设 $b>0$。如图，在平面直角坐标系 $xOy$ 中，$A(x_A,y_A)$ 是双曲线 $C_1:\frac{x^2}{4}-\frac{y^2}{b^2}=1$ 和圆 $C_2:x^2+y^2=4+b^2$ 在第一象限内的交点，曲线 $C$ 由 $C_1$ 中满足 $|x|>x_A$ 的部分和 $C_2$ 中满足 $|x|>x_A$ 的部分构成。

(1) 若 $x_A = \sqrt{6}$，求 $b$ 的值；

(2) 设 $b = \sqrt{5}$，$F_1$、$F_2$ 分别为 $C$ 与 $x$ 轴的左、右两个交点。第一象限内的点 $P$ 也在 $C$ 上，且 $|PF_1|=8$，求 $\angle F_1PF_2$ 的大小；

(3) 过点 $S\left(0,\frac{b^2-2}{2}\right)$ 作斜率为 $-\frac{b}{2}$ 的直线 $l$，若 $l$ 与 $C$ 恰有两个不同的公共点，求 $b^2$ 的取值范围以及双曲线 $C_1$ 的离心率的取值范围。
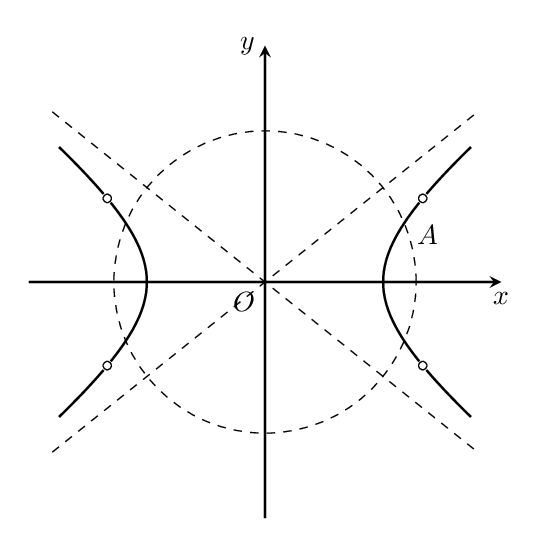
【解答】
【详解】

(1) 将 $x_A = \sqrt{6}$ 分别代入 $\frac{x^2}{4} - \frac{y^2}{b^2} = 1$ 与 $x^2 + y^2 = 4 + b^2$ 可得
\[
\begin{cases}
\frac{6}{4} - \frac{y^2}{b^2} = 1 \\
6 + y^2 = 4 + b^2
\end{cases}
\]
解得 $b^2 = 4$，$y^2 = 2$。因为 $b > 0$，所以 $b = 2$。

---

(2) 由题设，$C_1: \frac{x^2}{4} - \frac{y^2}{5} = 1$，$C_2: x^2 + y^2 = 9$。
$F_1$、$F_2$ 的坐标分别为 $(3,0)$、$(-3,0)$，即为 $C_1$ 的两个焦点。
因为 $|F_1F_2| = 6$，$|PF_1| = 8$，所以点 $P$ 只能在 $C_1$ 上。
由双曲线的定义，可得 $|PF_1| - |PF_2| = 4$，故 $|PF_2| = 4$。

在 $\triangle PF_1F_2$ 中，
\[
\cos \angle F_1PF_2 = \frac{|PF_1|^2 + |PF_2|^2 - |F_1F_2|^2}{2|PF_1| \cdot |PF_2|} = \frac{11}{16},
\]
故 $\angle F_1PF_2 = \arccos\frac{11}{16}$。

---

(3) 由题设，直线 $l$ 的方程为 $y = -\frac{b}{2}x + \frac{b^2 - 2}{2}$，与 $C_1$ 的渐近线 $y = -\frac{b}{2}x$ 平行，故 $l$ 与 $C_1$ 有且仅有一个公共点。

由圆 $C_2$ 的圆心 $(0,0)$ 到直线 $l$ 的距离
\[
d = \frac{\left|\frac{b^2}{2} + 2\right|}{\sqrt{\left(\frac{b}{2}\right)^2 + 1}} = \sqrt{b^2 + 4},
\]
得 $l$ 与 $C_2$ 相切，即 $l$ 与 $C_2$ 有且仅有一个公共点。

由题意，$l$ 与 $C_1$ 及 $C_2$ 各有一个公共点，依次记为 $M$、$N$，且点 $N$ 的横坐标大于 $x_A$。

由 $A$ 点坐标 $(x_A, y_A)$ 为方程组
\[
\begin{cases}
\frac{x^2}{4} - \frac{y^2}{b^2} = 1 \\
x^2 + y^2 = 4 + b^2
\end{cases}
\]
的实数解，解得 $x_A^2 = \frac{8b^2 + 16}{b^2 + 4}$。

由 $l$ 与 $C_2$ 相切，得 $ON \perp l$，直线 $ON$ 的方程为 $y = \frac{2}{b}x$，
代入圆 $C_2$ 的方程 $x^2 + \frac{4}{b^2}x^2 = 4 + b^2$，解得点 $N$ 的坐标为 $(b, 2)$。

于是，由 $x_A^2 < b^2$，即
\[
\frac{8b^2 + 16}{b^2 + 4} < b^2
\]
解得 $b^2 > 2 + 2\sqrt{5}$。

\[
e^2 = 1 + \frac{b^2}{4} > \frac{(\sqrt{5} + 1)^2}{4} \implies e > \frac{\sqrt{5} + 1}{2}.
\]